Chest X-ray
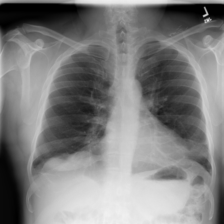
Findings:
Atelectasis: negative
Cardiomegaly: negative
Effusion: negative
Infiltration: negative
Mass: negative
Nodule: negative
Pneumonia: positive
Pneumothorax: negative
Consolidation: negative
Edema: negative
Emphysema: positive
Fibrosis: negative
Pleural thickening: negative
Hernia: negative